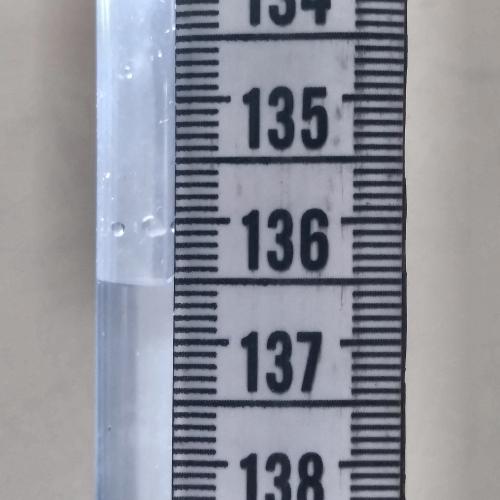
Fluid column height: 136.5 cm